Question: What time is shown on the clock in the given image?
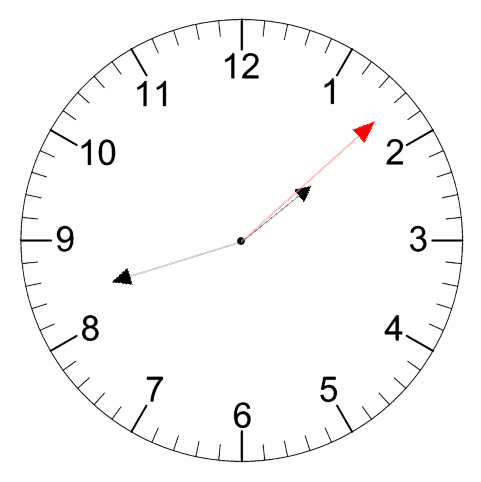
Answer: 01:42:08